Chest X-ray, AP view. Patient: 32 years old, sex F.
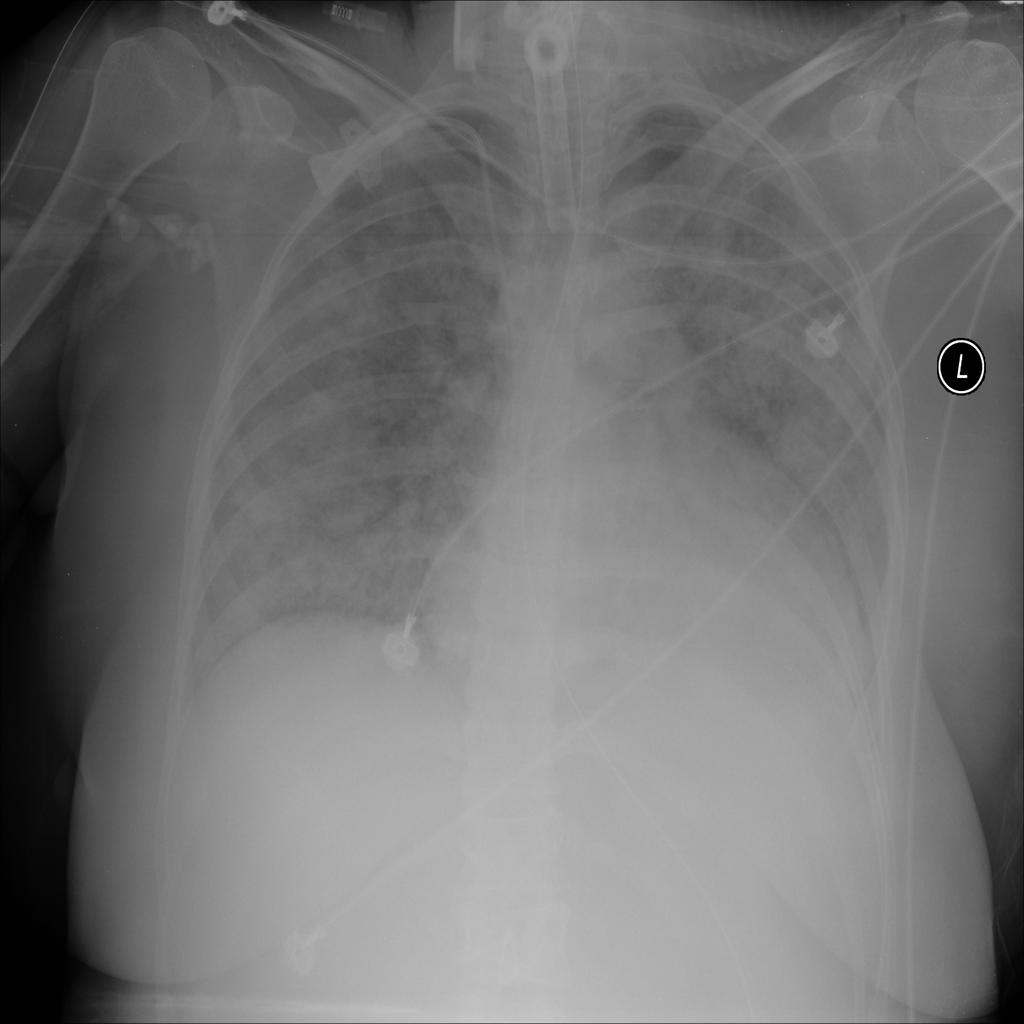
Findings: Edema, Infiltration, Pneumonia